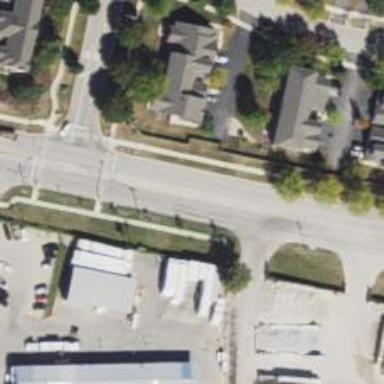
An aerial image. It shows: Secondary road with separate asphalt sidewalks.